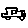
Label: car